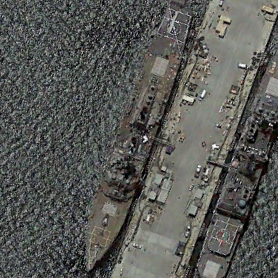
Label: destroyer